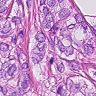
Metastatic tissue present: yes